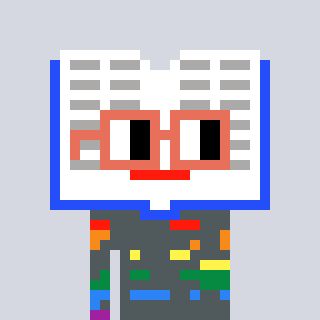
a pixel art character with square orange glasses, a dictionary-shaped head and a grayscale-colored body on a cool background